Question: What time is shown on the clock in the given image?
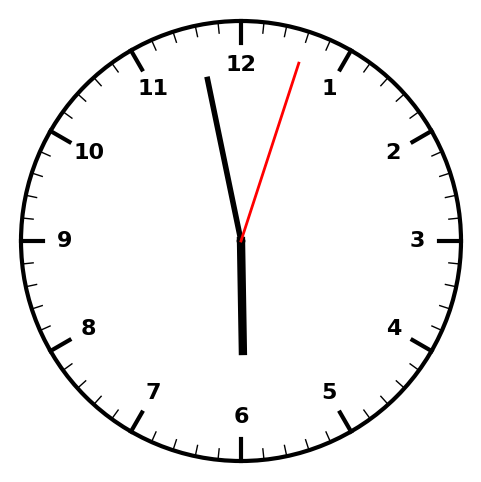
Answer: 05:58:03